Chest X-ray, PA view. Patient: 45 years old, sex M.
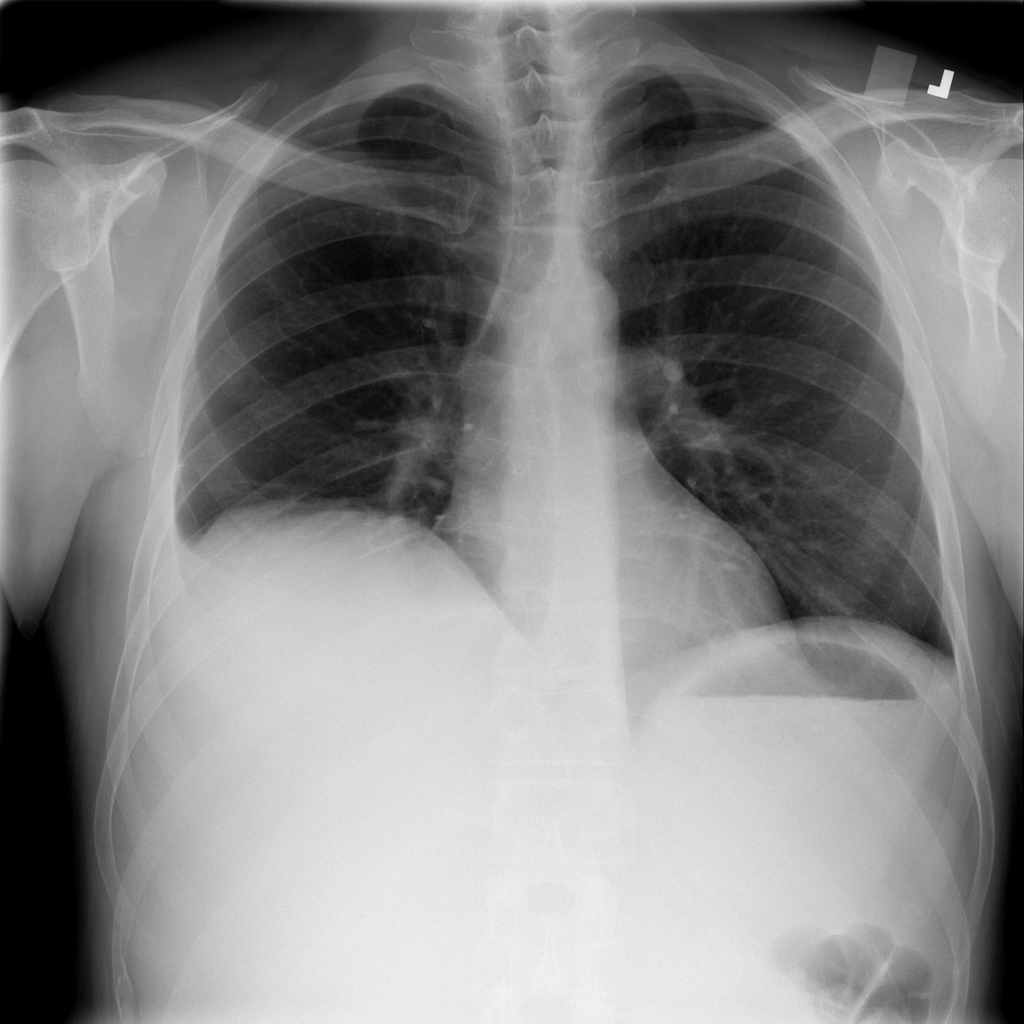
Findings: Effusion